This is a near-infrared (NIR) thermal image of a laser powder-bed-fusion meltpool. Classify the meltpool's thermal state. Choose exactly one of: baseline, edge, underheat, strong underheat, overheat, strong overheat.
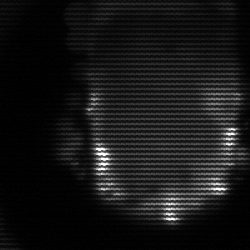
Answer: baseline